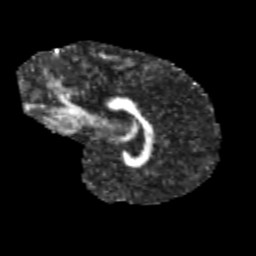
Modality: FA
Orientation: sagittal
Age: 9
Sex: male
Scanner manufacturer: siemens
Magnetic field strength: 3 T
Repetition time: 3.8 s
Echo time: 0.07 s